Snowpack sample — Buffalo Mountain, Silverthorne, Colorado, USA (1/25/25, 10:11 AM MST)
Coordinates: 39.6222, -106.1139
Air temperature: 22 °F
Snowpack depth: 110 cm
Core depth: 30 cm
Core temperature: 42.8 °F
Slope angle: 12°, slope face: 102°
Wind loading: high
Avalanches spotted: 0
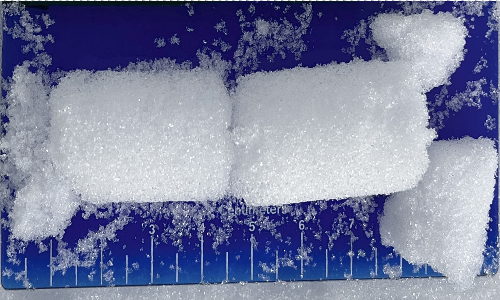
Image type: core
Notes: No avalanches nearby, collected on the outskirts of a fire break 15 meters from the treeline, on way to Buffalo and Red Mountain